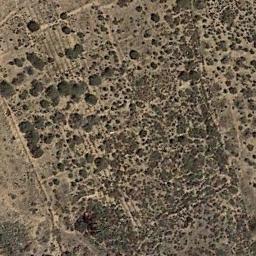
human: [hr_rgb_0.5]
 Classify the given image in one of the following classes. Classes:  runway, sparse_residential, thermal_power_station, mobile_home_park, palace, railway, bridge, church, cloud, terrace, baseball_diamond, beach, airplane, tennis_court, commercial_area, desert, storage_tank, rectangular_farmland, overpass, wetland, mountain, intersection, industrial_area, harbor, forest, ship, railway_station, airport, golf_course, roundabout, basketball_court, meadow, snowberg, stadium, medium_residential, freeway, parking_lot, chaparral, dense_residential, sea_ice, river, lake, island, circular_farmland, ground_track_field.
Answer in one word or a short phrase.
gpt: chaparral